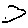
Label: flower